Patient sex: M
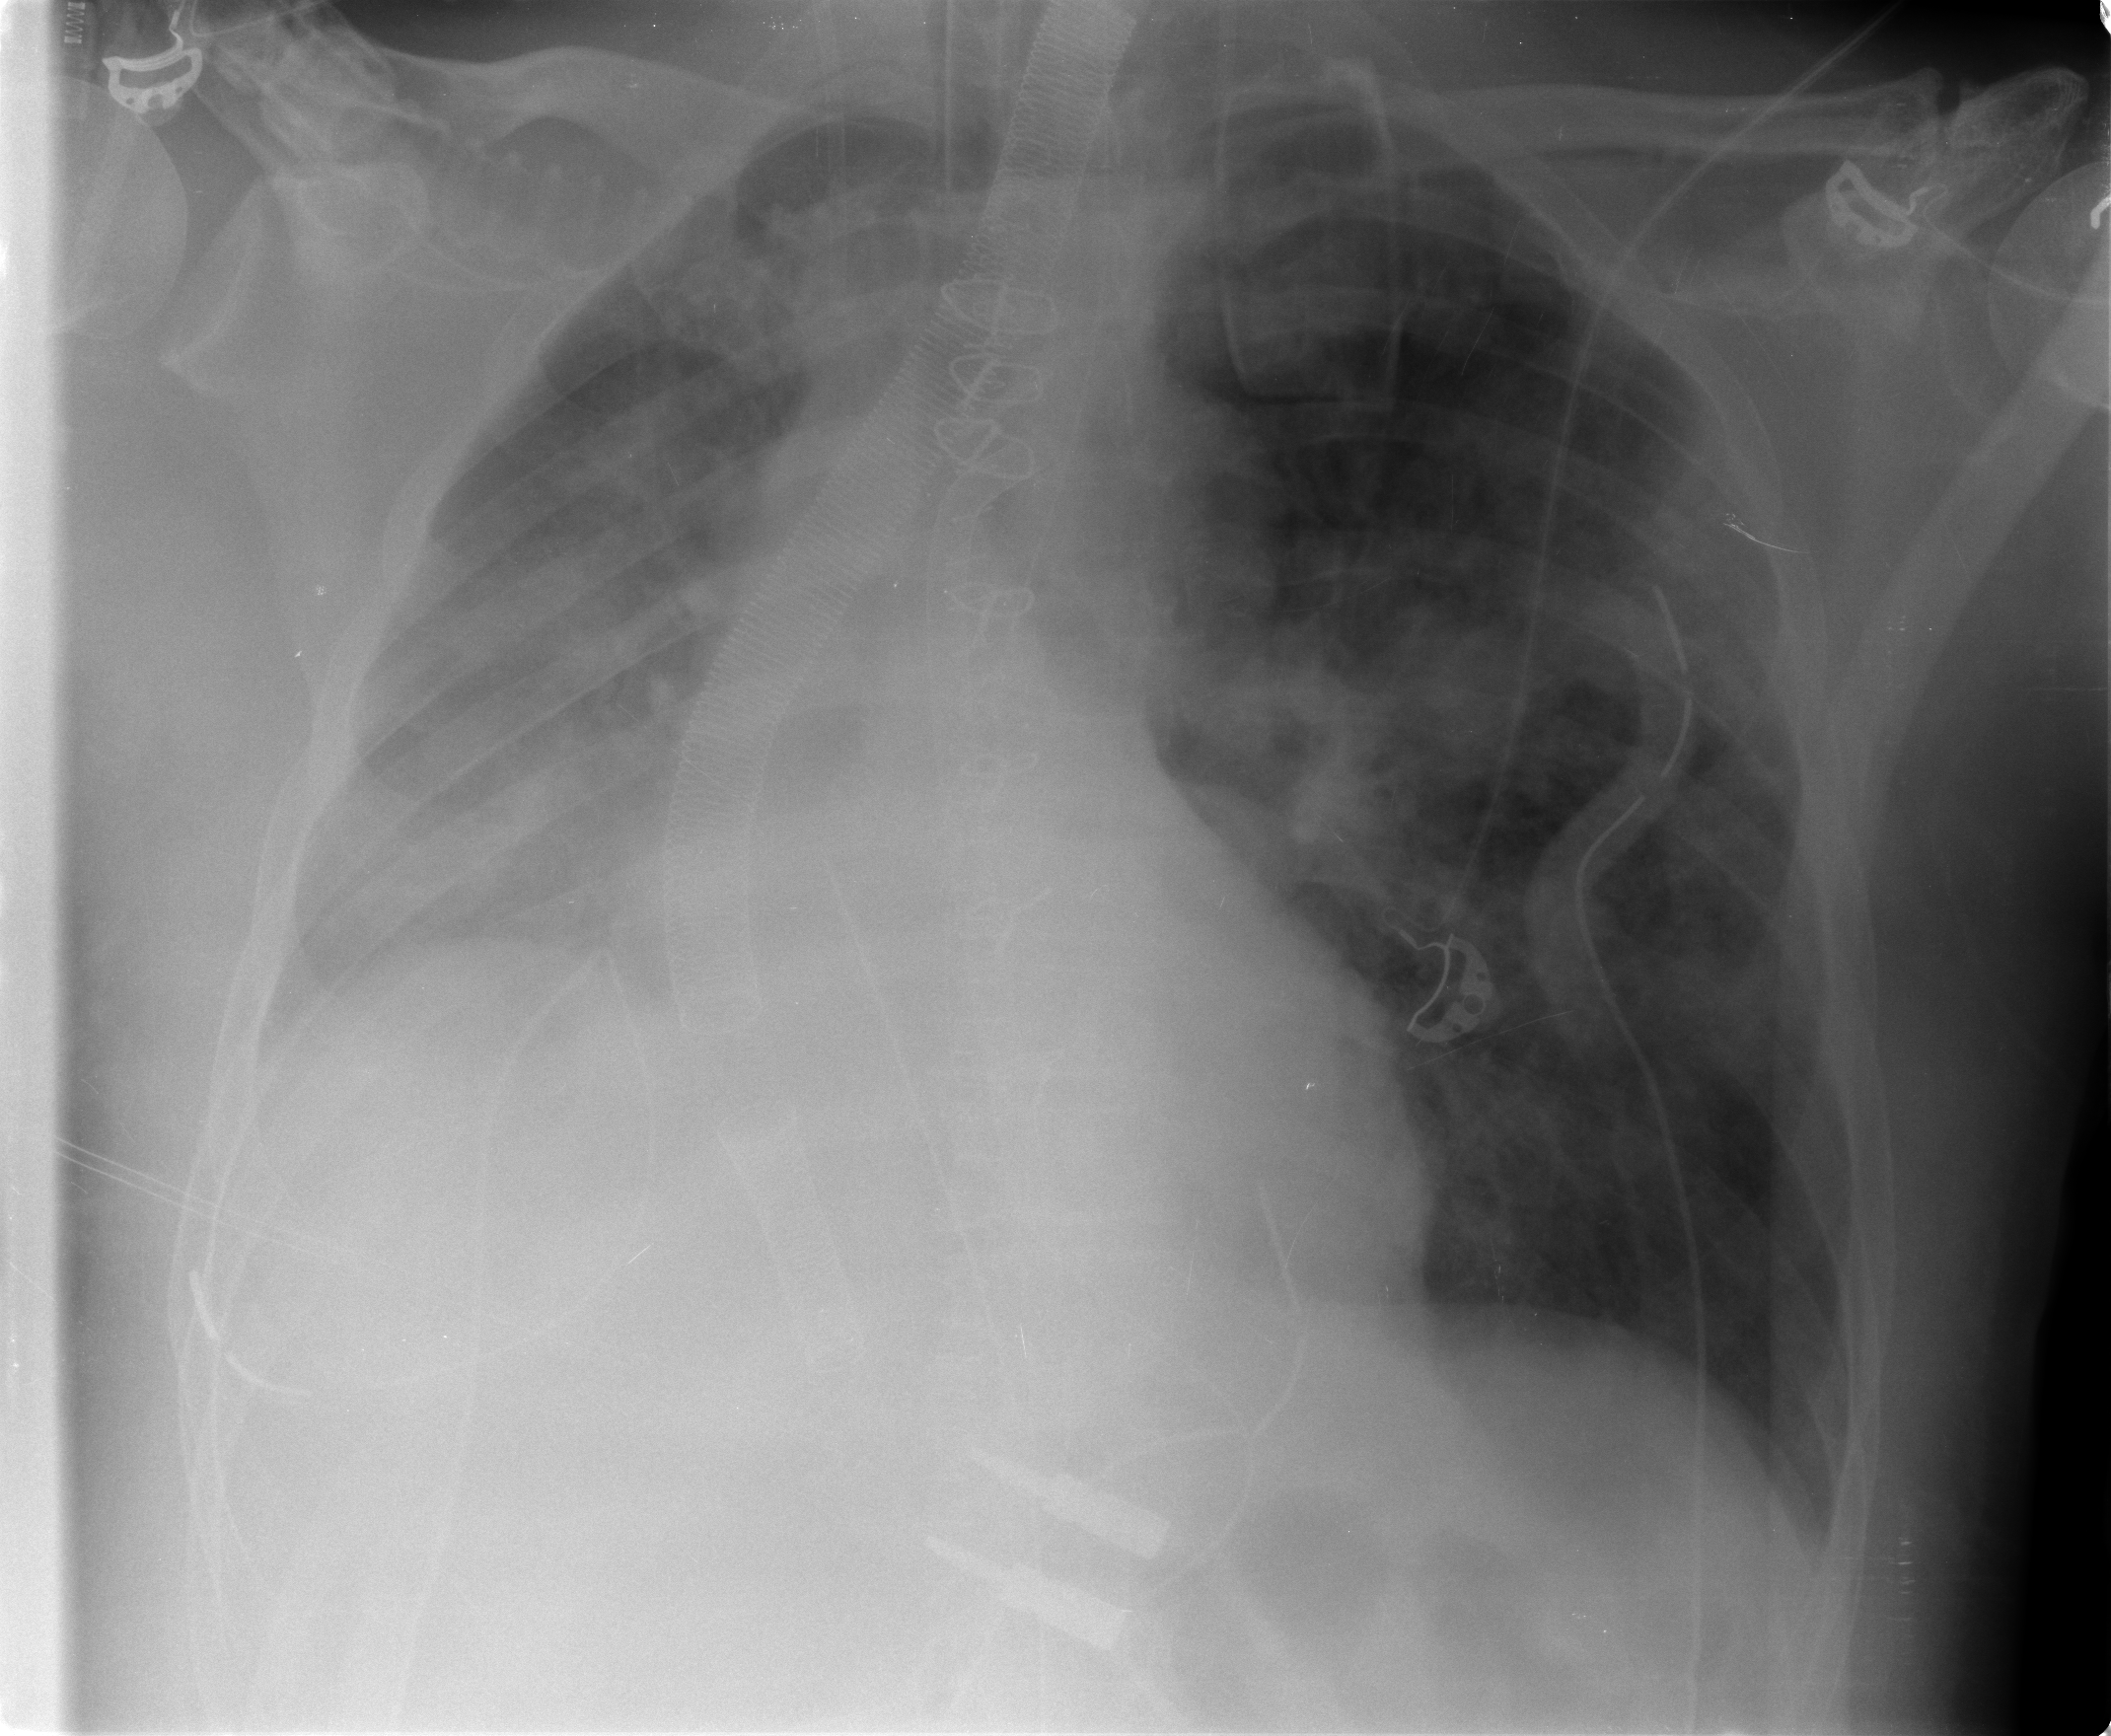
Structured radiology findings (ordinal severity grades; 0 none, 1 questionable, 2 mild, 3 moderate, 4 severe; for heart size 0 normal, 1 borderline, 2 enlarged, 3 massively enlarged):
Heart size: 0
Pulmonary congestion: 2
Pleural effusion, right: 0
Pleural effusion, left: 0
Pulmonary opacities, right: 2
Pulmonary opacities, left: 2
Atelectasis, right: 2
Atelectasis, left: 2